Question: I have a chart in ASP.NET (.NET 3.5) that contains 3 series. The date is filled dynamic in code. How can I set a label to each X-entry from code? (Label1, Label2, Label3, etc)

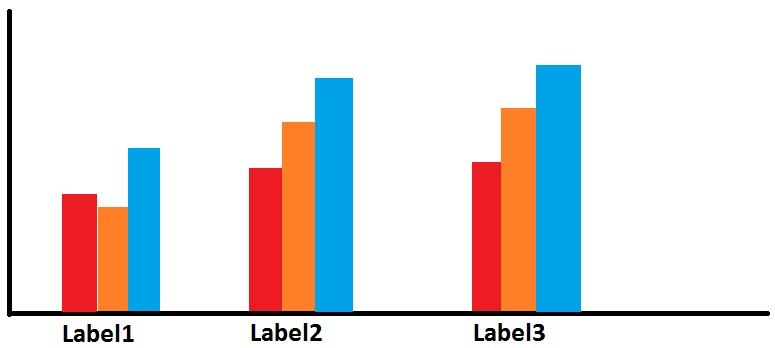
Answer: Maybe you mean this
in aspx
'''
<asp:Chart ID="Chart1" runat="server" Height="400px" Width="500px">
<Series>
<asp:Series Name="Series1" ChartType="Column" ChartArea="ChartArea1" />
<asp:Series Name="Series2" ChartType="Column" ChartArea="ChartArea1" />
<asp:Series Name="Series3" ChartType="Column" ChartArea="ChartArea1" />
</Series>
<ChartAreas>
<asp:ChartArea Name="ChartArea1" />
</ChartAreas>
</asp:Chart>
'''
Binding data
'''
protected void Page_Load(object sender, EventArgs e)
{
// Initialize arrays for series 1
double[] yval1 = { 2, 6, 5 };
string[] xval1 = { "Peter", "Andrew", "Julie" };
// Initialize arrays for series 2
double[] yval2 = { 4, 5, 3 };
string[] xval2 = { "Peter", "Andrew", "Julie" };
// Initialize arrays for series 3
double[] yval3 = { 6, 5,7 };
string[] xval3 = { "Peter", "Andrew", "Julie" };
// Bind the arrays to each data series
Chart1.Series["Series1"].Points.DataBindXY(xval1, yval1);
Chart1.Series["Series2"].Points.DataBindXY(xval2, yval2);
Chart1.Series["Series3"].Points.DataBindXY(xval3, yval3);
// Align series using their X axis labels
Chart1.AlignDataPointsByAxisLabel();
}
'''